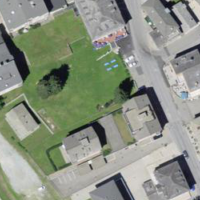
EUNIS habitat code: 54
Species observed at this site:
Angelica sylvestris